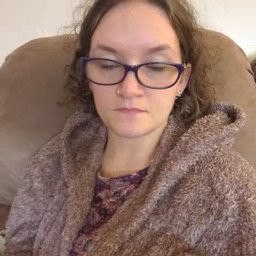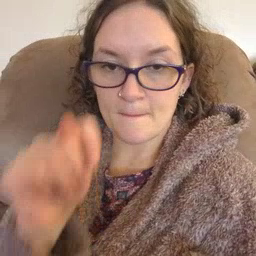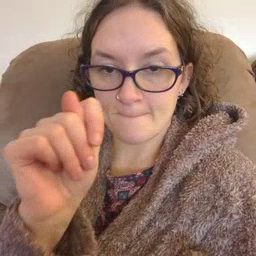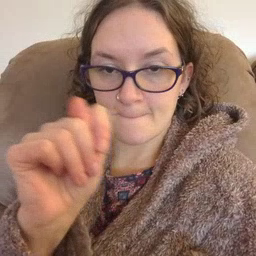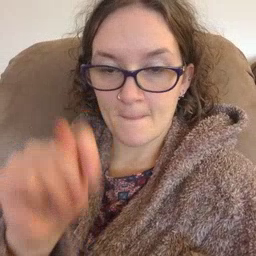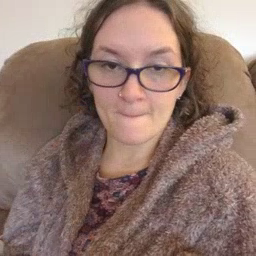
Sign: potty